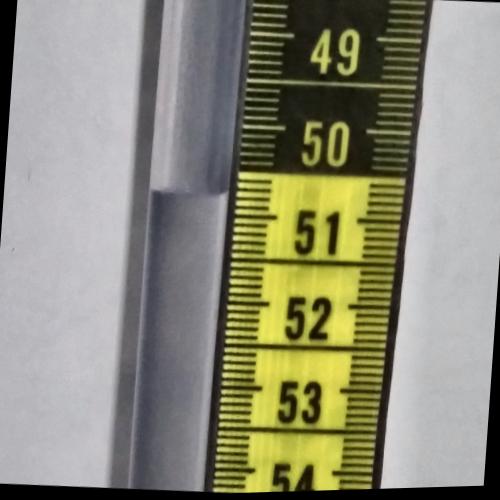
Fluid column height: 50.8 cm